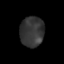
Tissue: lung
Cell type: T cells
Senescence score: 0.1928
Nuclear area (px): 707
Mean DAPI intensity: 53.767